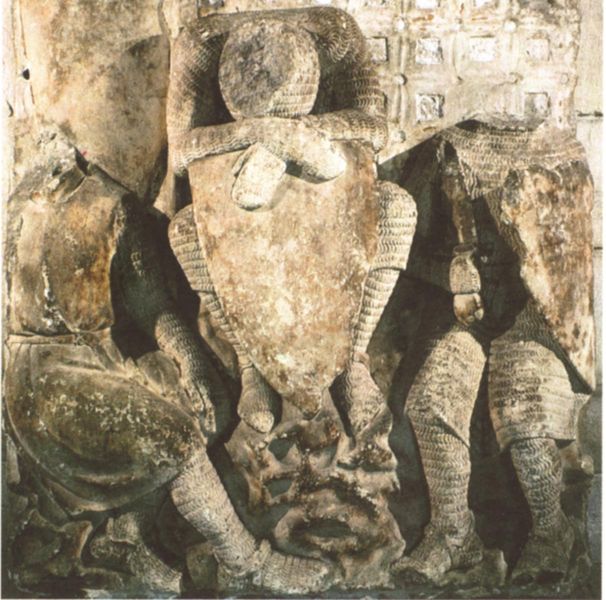
Titel: Lettner
Standort: Bourges, Kathedrale (EU - F)
Schlagwörter: fuß, kopf, schlaf, kleid, muster, arme, mensch, stein, tod, trauer, vorhang, gebeugt, schultern, beine, relief, schlafen, schlafend, schuhe, krieg, knie, schild, denkmal, schwert, soldat, schuh, ritter, rüstung, wappen, niederlage, krieger, müde, wächter, auferstehung, waffenrock, kettenhemd, rüstun, kettenpanzer, fürße, trauernder, schiuld